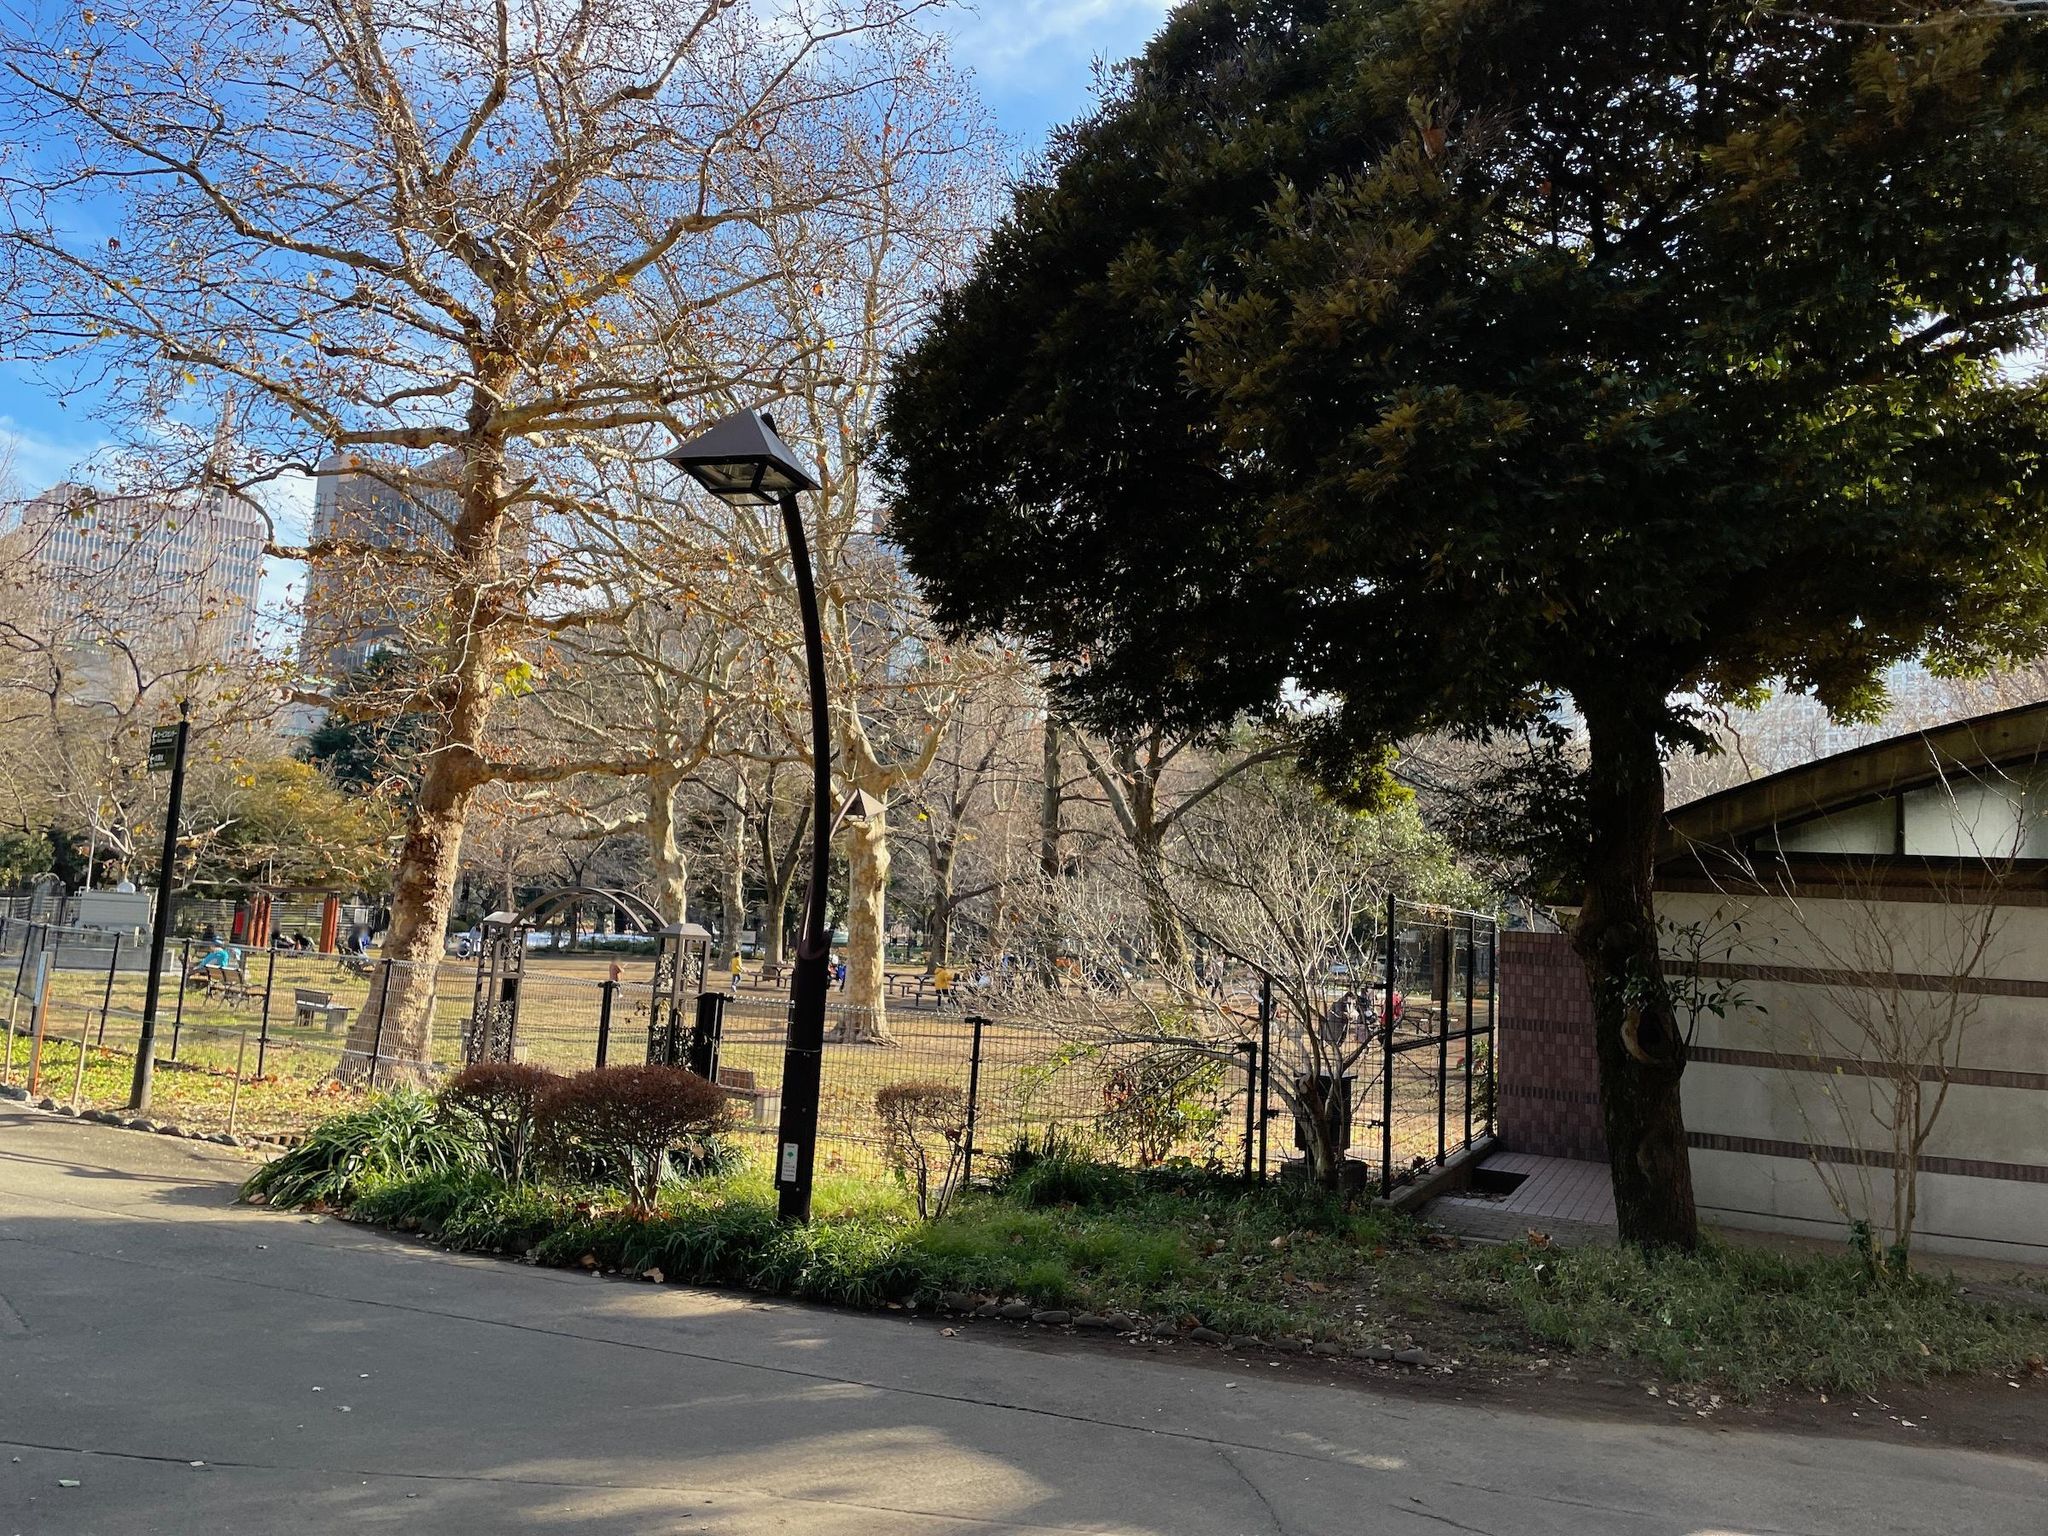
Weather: clear
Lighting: day
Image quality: good
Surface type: walking surface
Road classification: footway
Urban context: urban centre
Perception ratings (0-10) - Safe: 5.25, Lively: 3.84, Beautiful: 8.85, Boring: 7.03, Depressing: 4.23, Wealthy: 8.51